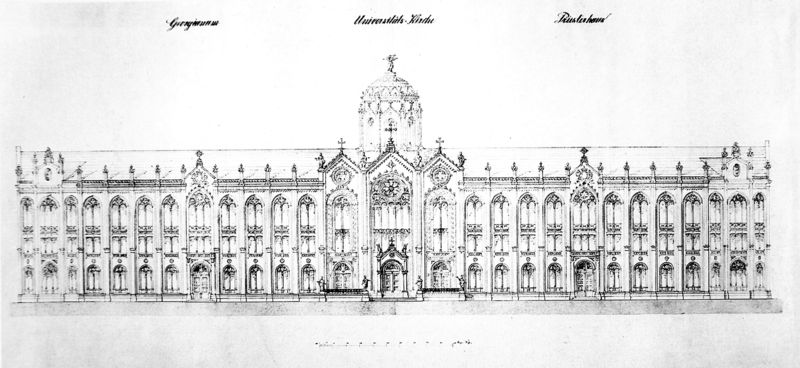
Titel: Entwurf zu einer neuen Universität in München, Fassade zum Karlsplatz (Ostfassade)
Künstler: Eduard Riedel
Standort: München
Institution: Bayerische Staatsbibliothek
Schlagwörter: weiß, fenster, schwarz, skizze, tür, zeichnung, dach, gebäude, haus, rose, schloss, architektur, barock, lang, kirche, drei, front, frontal, gotik, turm, statue, terrasse, schrift, ansicht, bogen, fassade, studie, dächer, giebel, grafik, kuppel, treppe, arches, architecture, church, fancy, palace, white, window, black, old, windows, symmetrie, tor, zinnen, unscharf, aufsicht, bögen, eingang, kloster, kreuz, orient, münchen, palast, symmetrisch, druck, schwarzweiss, radierung, stich, text, überschrift, entwurf, buchseite, fries, portal, kreuze, portale, statuen, gotisch, rosette, spitzbogen, spitzbögen, residenz, building, house, roof, street, historismus, plan, achsen, entrance, drawing, stockwerke, castle, outline, sketch, parlament, cross, akademie, wings, rosetten, door, legende, riss, achsial, palais, maßwerk, aufriss, architekturzeichnung, maßstab, außenansicht, design, dome, doors, sockelzone, vorderfront, cathedral, masstab, kuppeö, maßangabe, neogotik, facade, plans, scale, universität, statues, dreipass, dreipassfenster, universitäts-kirche, wimperg, fiale, crucifix, zurm, rich, fenstereihen, chapel, university, european, levels, architectural, blueprint, pixelig, blacj, finials, georginum, archetecture, süitzbögen, palastfront, cupula, maasswerk, architectiure, projeto, prédio público, igreja, poder, simetria, arquitetura